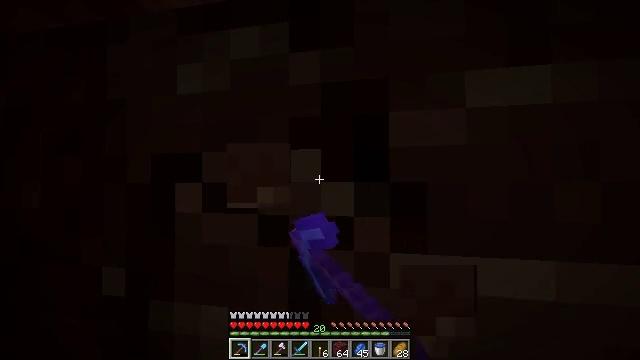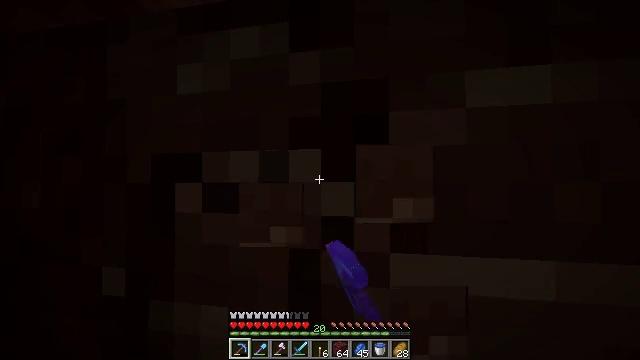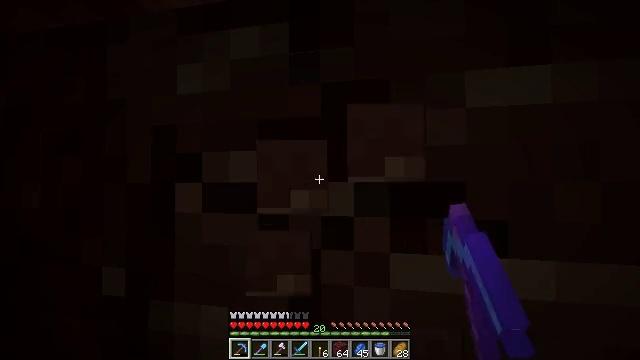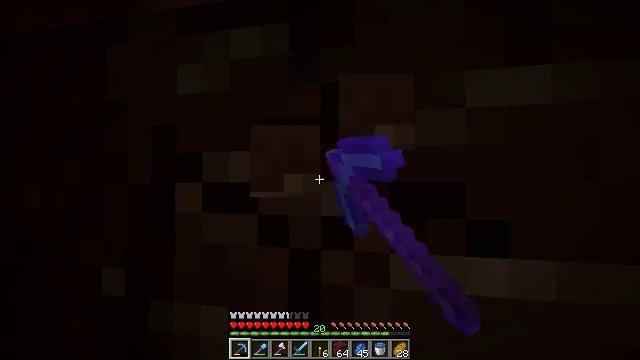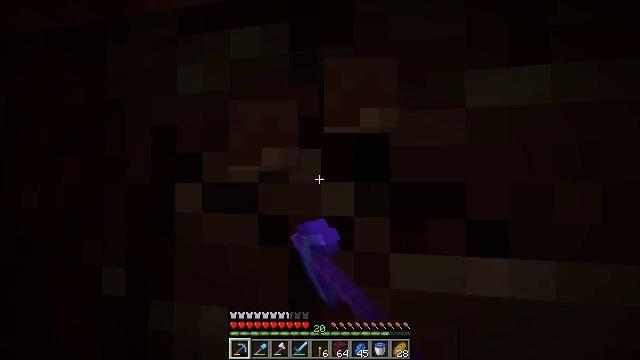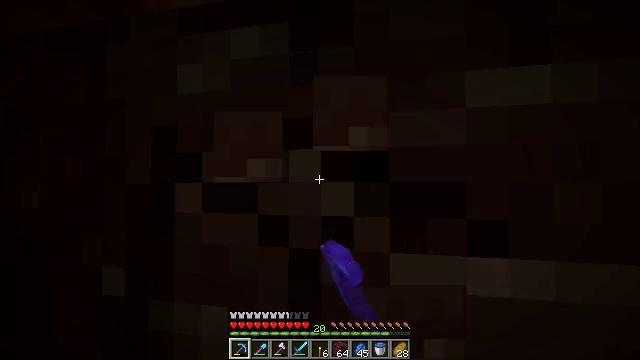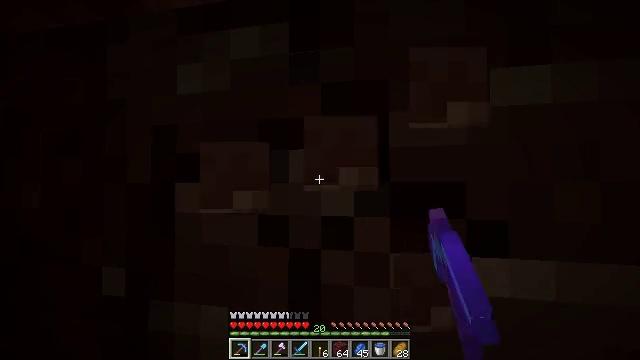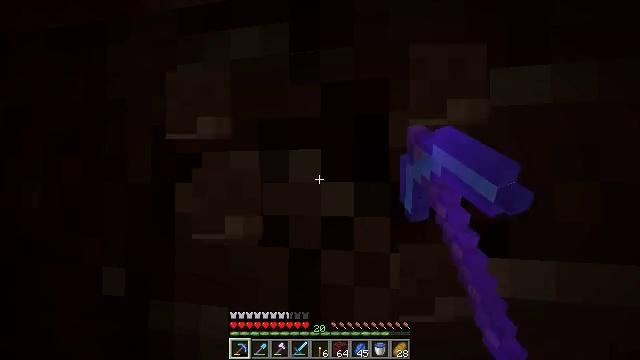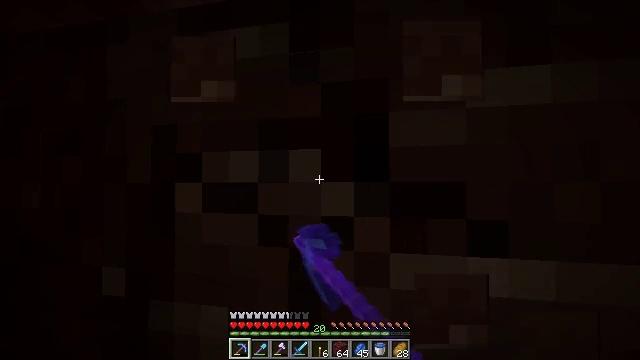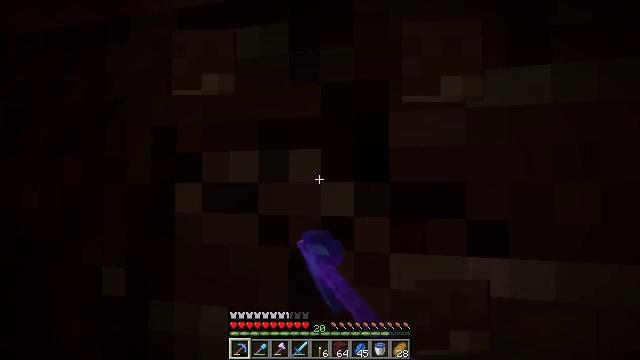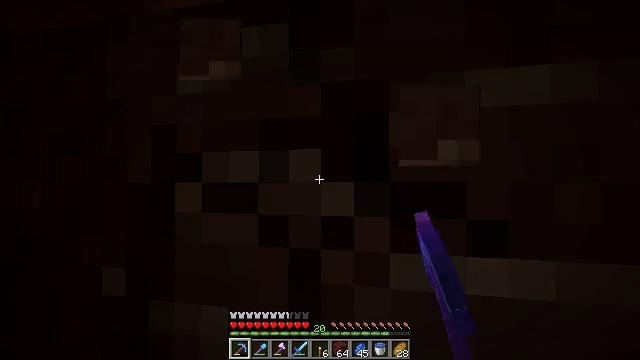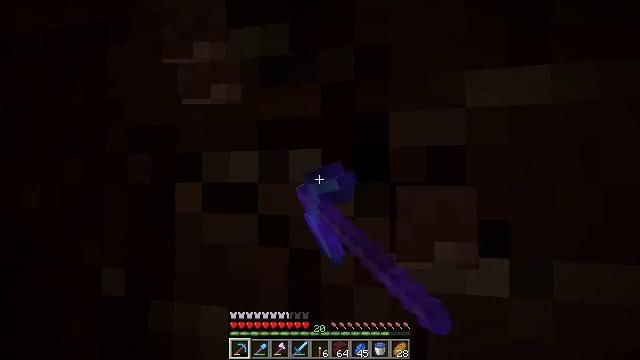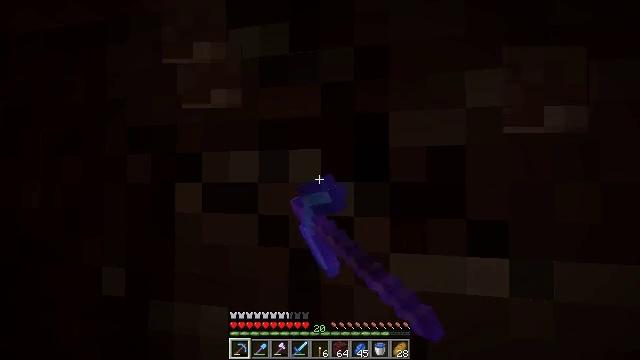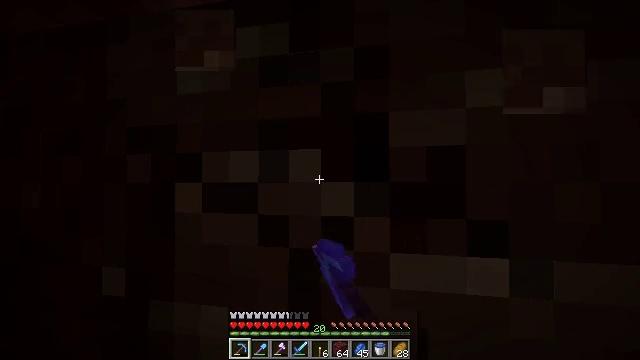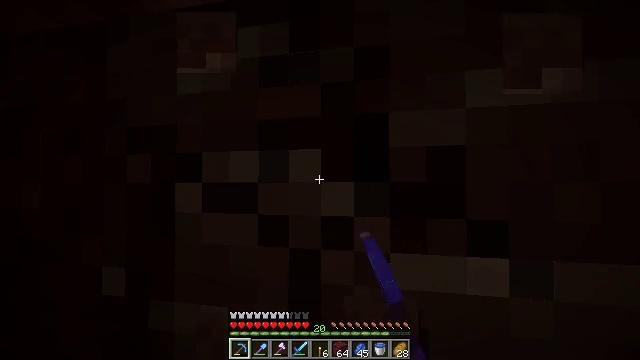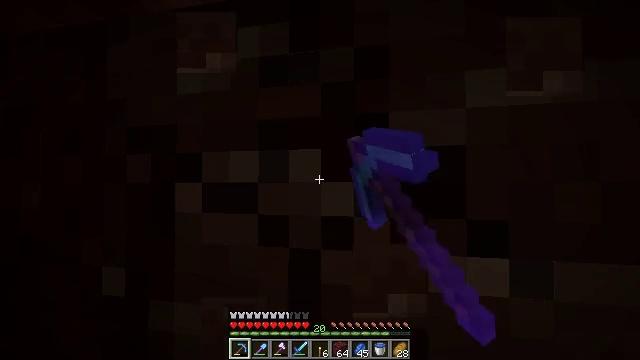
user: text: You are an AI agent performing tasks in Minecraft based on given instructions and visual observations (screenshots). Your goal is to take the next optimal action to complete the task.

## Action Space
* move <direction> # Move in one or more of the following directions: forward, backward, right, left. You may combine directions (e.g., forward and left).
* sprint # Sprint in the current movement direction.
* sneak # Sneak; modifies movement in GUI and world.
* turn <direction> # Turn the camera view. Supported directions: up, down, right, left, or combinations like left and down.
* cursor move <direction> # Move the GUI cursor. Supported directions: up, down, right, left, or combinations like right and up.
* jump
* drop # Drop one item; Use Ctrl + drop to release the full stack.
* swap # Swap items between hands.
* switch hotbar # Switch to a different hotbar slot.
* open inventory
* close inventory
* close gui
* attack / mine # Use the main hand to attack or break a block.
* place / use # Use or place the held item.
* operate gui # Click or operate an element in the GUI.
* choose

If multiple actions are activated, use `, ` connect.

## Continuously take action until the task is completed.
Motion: motion action
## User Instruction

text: Collect ancient debris for Netherite crafting.
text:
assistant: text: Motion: attack / mine
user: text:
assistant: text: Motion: attack / mine
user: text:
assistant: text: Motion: attack / mine
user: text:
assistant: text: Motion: attack / mine
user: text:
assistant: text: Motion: attack / mine
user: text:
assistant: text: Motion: attack / mine
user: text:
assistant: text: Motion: attack / mine
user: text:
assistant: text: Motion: attack / mine
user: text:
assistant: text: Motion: attack / mine
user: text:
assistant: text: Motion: attack / mine
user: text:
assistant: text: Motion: attack / mine
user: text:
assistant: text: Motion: attack / mine
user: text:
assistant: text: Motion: attack / mine
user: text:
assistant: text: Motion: attack / mine
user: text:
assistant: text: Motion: attack / mine
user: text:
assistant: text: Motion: attack / mine
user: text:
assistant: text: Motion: attack / mine
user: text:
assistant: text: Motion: attack / mine
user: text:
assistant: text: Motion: attack / mine
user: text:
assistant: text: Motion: attack / mine
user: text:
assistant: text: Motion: attack / mine
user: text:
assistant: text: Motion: attack / mine
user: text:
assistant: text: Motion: attack / mine
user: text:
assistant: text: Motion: attack / mine
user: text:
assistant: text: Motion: attack / mine
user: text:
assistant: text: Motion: attack / mine
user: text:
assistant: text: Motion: attack / mine
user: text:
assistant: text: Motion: attack / mine
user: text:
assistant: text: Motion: attack / mine
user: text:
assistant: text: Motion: attack / mine